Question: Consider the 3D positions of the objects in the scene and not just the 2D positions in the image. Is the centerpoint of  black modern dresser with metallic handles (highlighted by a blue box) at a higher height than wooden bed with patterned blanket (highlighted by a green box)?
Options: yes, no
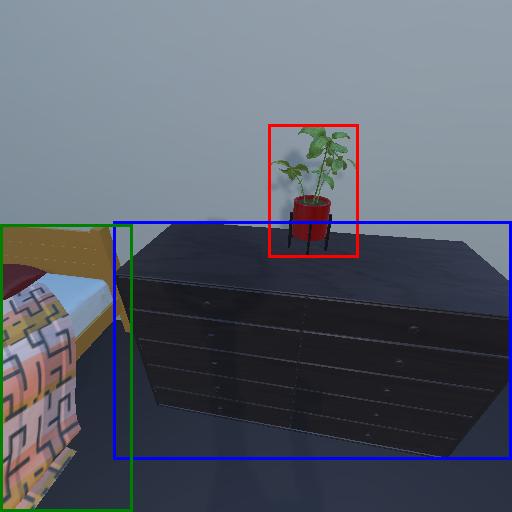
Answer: yes